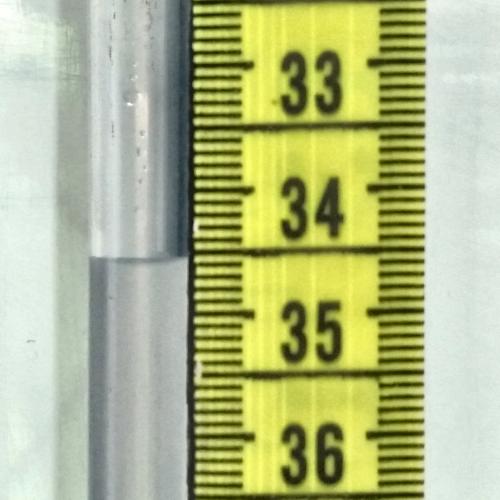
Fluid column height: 34.5 cm